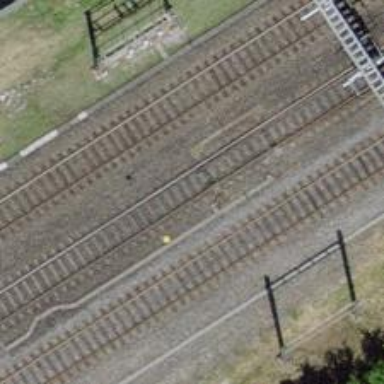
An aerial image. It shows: Railway switch.